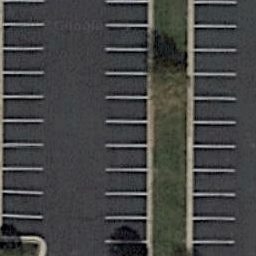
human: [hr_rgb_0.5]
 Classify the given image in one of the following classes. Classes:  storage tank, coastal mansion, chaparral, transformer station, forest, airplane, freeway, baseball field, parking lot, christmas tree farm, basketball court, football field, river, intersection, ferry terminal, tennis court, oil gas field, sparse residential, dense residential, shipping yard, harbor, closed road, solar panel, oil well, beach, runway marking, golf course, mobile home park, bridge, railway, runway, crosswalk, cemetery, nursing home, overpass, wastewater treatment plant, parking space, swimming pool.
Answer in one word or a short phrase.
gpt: parking space